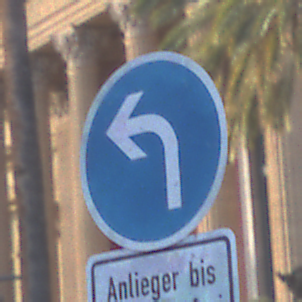
Verkehrszeichen: VorgeschriebeneFahrtrichtungLinks
Zusatzzeichen unten: SonstigeFahrzeugePersonengruppenFrei3
Umgebung: Outdoor, Urban
Tageszeit: SunriseSunset
Wetter: PartlyCloudy
Licht: Natural
Jahreszeit: NotSpecified
Kontrast: LowContrast